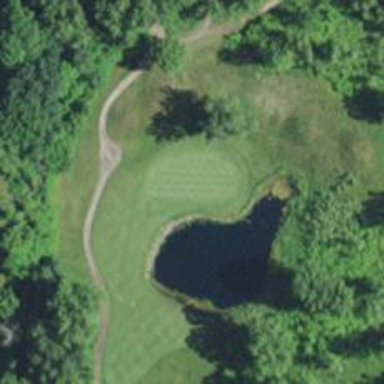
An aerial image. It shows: Golf hole.